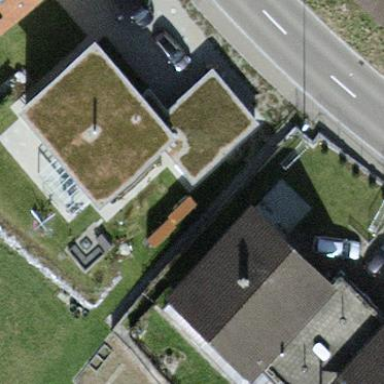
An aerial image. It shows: Simple and straightforward house.